Question: I'm learning backbone and I started to build an application that uses google maps. My problem is that when I try to render google maps in my view nothing happens, only appears the 'div' that contains 'id="map_canvas"' in gray, like this:

and in my console log I have this error 'Uncaught TypeError: Cannot read property 'setCenter' of undefined'
Code of my view:
'''
ev.views.Home = Backbone.View.extend({
map: null,
pos: null,
initialize: function(){
this.template = _.template(ev.templateLoader.get('home'));
this.render();
},
initMap: function(){
if(navigator.geolocation) {
navigator.geolocation.getCurrentPosition(function(position) {
//guarda a posicao currente do utilizador
this.pos = new google.maps.LatLng(position.coords.latitude,position.coords.longitude);
var infowindow = new google.maps.InfoWindow({
map: this.map,
position: this.pos
});
console.log("a minha posicao eh: " + this.pos);
this.map.setCenter(this.pos);
});
}
var mapOptions = {
zoom: 8,
//center: new google.maps.LatLng(-34.397, 150.644)
};
this.map = new google.maps.Map(this.$el.find('#map_canvas')[0],mapOptions);
},
render: function(){
this.$el.html(this.template());
this.initMap();
return this;
}
});
'''
main.js:
'''
var ev = new Application();
ev.Router = Backbone.Router.extend({
routes: {
"": "home"
},
initialize: function() {
// Caching the Welcome View
this.homeView = new ev.views.Home();
},
home: function () {
$('#home').html(this.homeView.el);
}
});
$(document).on('ready', function() {
// Load HTML templates for the app
ev.templateLoader.load(['shell', 'home'], function () {
ev.shell = new ev.views.Shell({el: "#shell"});
ev.router = new ev.Router();
Backbone.history.start();
});
});
'''
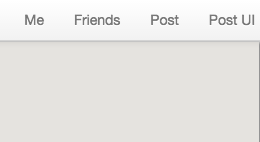
Answer: try this I haven't tested:
'''
initMap: function(){
this.map = new google.maps.Map(this.$el.find('#map_canvas')[0],mapOptions);
var that = this;
if(navigator.geolocation) {
navigator.geolocation.getCurrentPosition(function(position) {
//guarda a posicao currente do utilizador
that.pos = new google.maps.LatLng(position.coords.latitude,position.coords.longitude);
var infowindow = new google.maps.InfoWindow({
map: that.map,
position: that.pos
});
console.log("a minha posicao eh: " + this.pos);
this.map.setCenter(this.pos);
});
}
var mapOptions = {
zoom: 8,
//center: new google.maps.LatLng(-34.397, 150.644)
};
},
'''